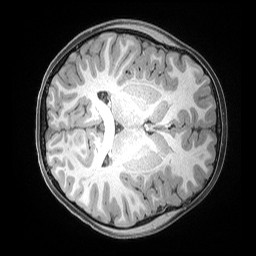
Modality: T1w
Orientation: axial
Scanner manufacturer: siemens
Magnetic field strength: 3 T
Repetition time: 2.53 s
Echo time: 0.00169 s